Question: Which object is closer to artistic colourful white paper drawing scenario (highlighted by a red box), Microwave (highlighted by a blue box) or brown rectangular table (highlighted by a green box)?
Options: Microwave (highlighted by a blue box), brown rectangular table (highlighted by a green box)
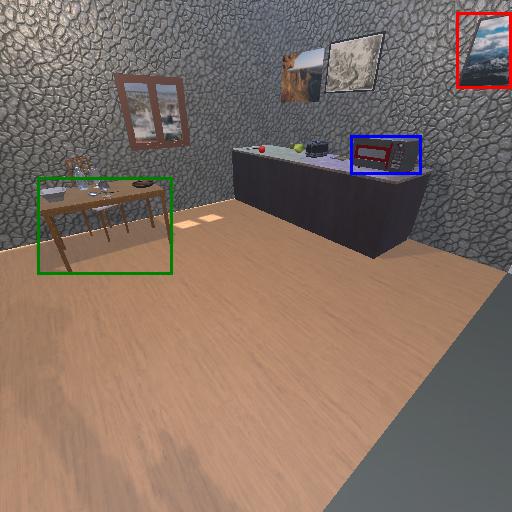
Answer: Microwave (highlighted by a blue box)